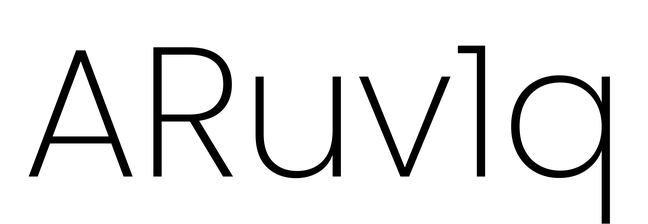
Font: Poppins-ExtraLight